Question: In the details view of ListView control, I need additional functionality of editing the entry pointed to by the cursor so I simply added a button overlay onto the ListView control.
The following code was intended to show the button on the rightmost part of each cell of the details view of ListView control when the cursor is on the ListView control.
To determine which cell was hovered, HitTest method was used.
The problem is, the button show correctly only when the cursor is on the rectangle area the button is supposed to show up. In other words, when the cursor is on non-rightmost area of any field, occurs in ListView control and erases the button (and the content of the cell). Also, BringToFront method doesn't work.
How to correct this behavior?
'''
class DocumentView {
Button btn = new Button();
ListView lv; // designer-generated
public DocumentView(Document doc)
{
btn.AutoSize = true;
btn.AutoSizeMode = AutoSizeMode.GrowAndShrink;
btn.AutoEllipsis = false;
btn.Hide();
this.Controls.Add(btn);
InitializeComponent();
}
ListViewItem mouseMoveHitTestItem = null;
ListViewItem.ListViewSubItem mouseMoveHitTestSubItem = null;
int iCol_MouseMove = -1;
int iRow_MouseMove = -1;
private void lv_MouseMove(object sender, MouseEventArgs e)
{
var mousePos = lv.PointToClient(Control.MousePosition);
var hitTest = lv.HitTest(mousePos);
mouseMoveHitTestItem = hitTest.Item;
mouseMoveHitTestSubItem = hitTest.SubItem;
if (mouseMoveHitTestItem != null)
{
var iCol = hitTest.Item.SubItems.IndexOf(hitTest.SubItem);
var iRow = hitTest.Item.Index;
if (iCol != iCol_MouseMove || iRow != iRow_MouseMove)
{ //Reposition button if the cursor moved to a different cell
var bounds = hitTest.SubItem.Bounds;
btn.SetBounds(
bounds.Right - btn.Width + lv.Left,
bounds.Top + lv.Top,
bounds.Width, bounds.Height);
if (!btn.Visible)
{
btn.Show();
btn.BringToFront();
}
btn.Text = "" + iRow + ", " + iCol; //test hittest row, col calc.
}
}
btn.BringToFront(); //takes no effect
}
}
'''

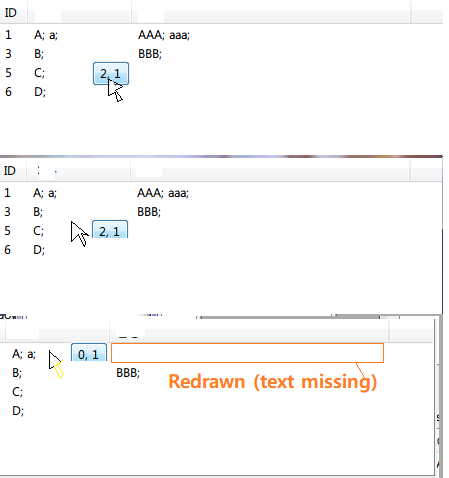
Answer: Missed status update so invalidatation occurred on every MouseMove:
'''
btnAddName.SetBounds(
bounds.Right - btnAddName.Width + lvVertices.Left,
bounds.Top + lvVertices.Top,
bounds.Width, bounds.Height);
//-->
iColBtnAdd = iCol;
iRowBtnAdd = iRow;
//<--
if (!btnAddName.Visible)
{
'''
Warnings help. (CS0169)